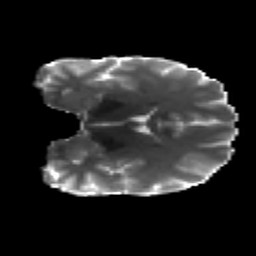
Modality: T2w
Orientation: coronal
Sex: male
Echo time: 0.114 s